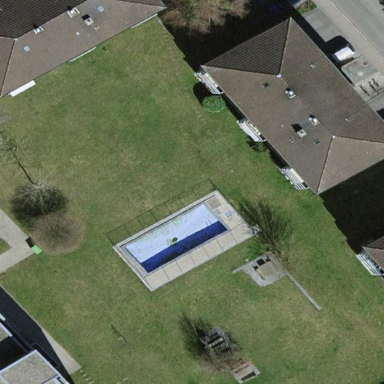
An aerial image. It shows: Apartment building with hipped roof.